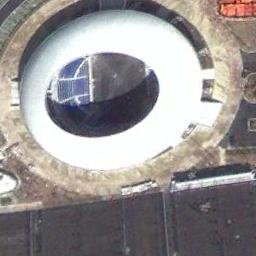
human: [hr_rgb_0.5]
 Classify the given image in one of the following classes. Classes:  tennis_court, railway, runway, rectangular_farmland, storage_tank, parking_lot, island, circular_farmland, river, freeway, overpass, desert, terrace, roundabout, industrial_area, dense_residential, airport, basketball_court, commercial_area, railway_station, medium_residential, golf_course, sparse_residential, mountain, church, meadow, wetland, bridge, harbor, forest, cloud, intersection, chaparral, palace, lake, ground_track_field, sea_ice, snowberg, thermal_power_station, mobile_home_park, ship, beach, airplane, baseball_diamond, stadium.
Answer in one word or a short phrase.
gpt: stadium